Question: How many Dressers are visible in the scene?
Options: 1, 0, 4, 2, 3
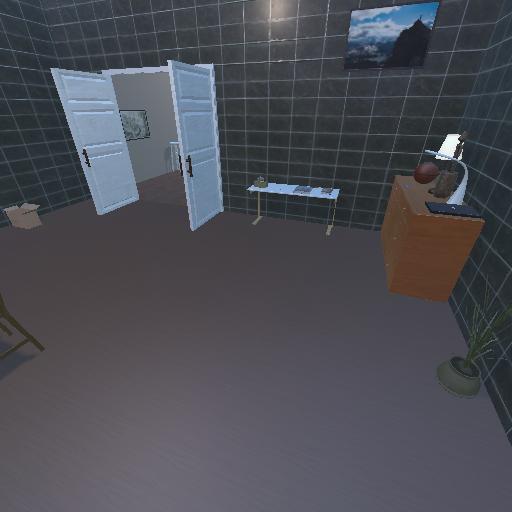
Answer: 1